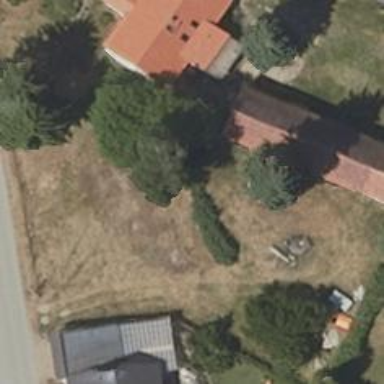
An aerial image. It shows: Shed.